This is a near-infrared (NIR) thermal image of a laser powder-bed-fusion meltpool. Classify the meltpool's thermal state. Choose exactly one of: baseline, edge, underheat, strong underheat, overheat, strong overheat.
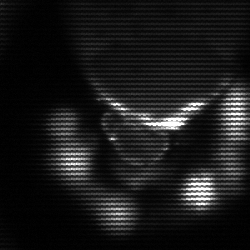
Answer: baseline